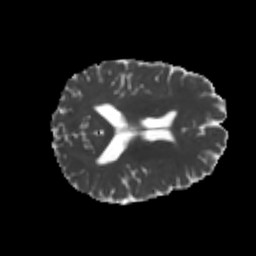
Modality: MD
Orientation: axial
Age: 25
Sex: male
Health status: healthy
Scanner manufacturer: philips
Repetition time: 7.391 s
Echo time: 0.08599 s